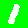
Digit: 1